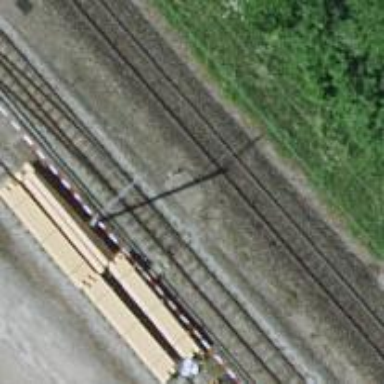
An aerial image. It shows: Railway switch.